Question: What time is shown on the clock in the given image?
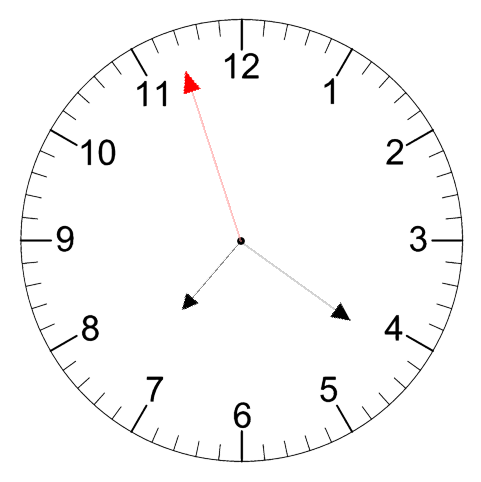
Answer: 07:20:57